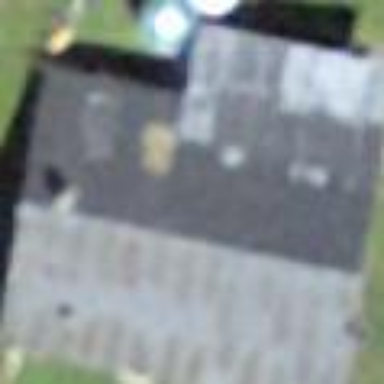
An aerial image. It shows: Building.